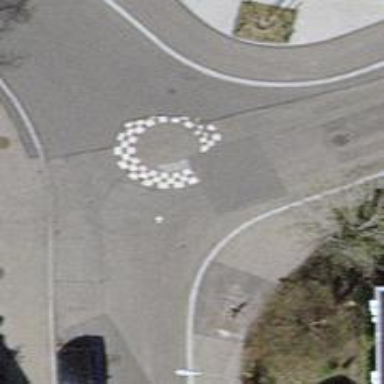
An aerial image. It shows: Rosette traffic calming feature.